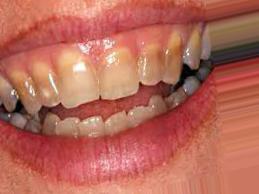
Condition: Tooth Discoloration